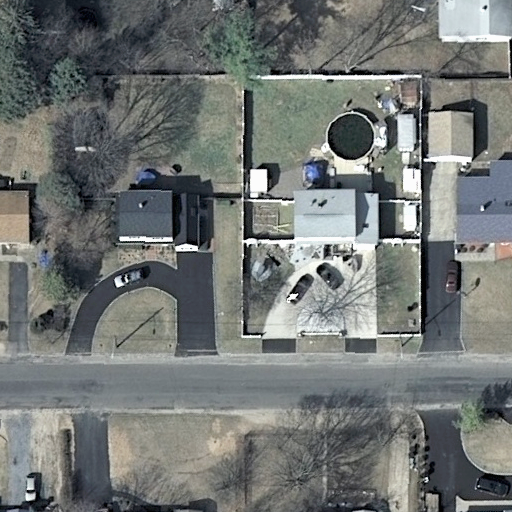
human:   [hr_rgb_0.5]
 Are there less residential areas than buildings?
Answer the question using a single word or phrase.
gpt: yes

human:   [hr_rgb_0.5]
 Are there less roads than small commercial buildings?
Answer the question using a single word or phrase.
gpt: no

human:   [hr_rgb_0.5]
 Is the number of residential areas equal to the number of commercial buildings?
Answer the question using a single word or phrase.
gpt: no

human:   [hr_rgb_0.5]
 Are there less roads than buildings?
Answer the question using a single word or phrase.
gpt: yes

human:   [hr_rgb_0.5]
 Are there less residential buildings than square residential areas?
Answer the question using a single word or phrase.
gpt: no

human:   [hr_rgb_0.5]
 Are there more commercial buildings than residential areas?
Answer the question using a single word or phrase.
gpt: no

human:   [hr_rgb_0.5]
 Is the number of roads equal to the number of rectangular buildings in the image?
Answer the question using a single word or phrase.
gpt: no

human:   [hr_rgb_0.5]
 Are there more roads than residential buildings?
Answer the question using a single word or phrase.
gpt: no

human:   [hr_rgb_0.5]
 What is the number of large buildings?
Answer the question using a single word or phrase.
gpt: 0

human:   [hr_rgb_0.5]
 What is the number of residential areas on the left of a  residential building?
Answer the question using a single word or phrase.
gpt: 1

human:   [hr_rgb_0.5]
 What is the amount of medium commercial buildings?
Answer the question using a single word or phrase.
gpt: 0

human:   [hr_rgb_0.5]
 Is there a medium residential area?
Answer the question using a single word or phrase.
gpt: no

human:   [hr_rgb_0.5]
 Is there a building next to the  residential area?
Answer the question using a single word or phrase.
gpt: yes

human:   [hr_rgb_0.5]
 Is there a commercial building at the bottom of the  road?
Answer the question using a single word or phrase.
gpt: no

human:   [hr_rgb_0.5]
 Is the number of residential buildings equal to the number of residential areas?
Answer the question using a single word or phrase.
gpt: no

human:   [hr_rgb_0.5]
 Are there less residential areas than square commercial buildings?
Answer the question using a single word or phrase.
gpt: no

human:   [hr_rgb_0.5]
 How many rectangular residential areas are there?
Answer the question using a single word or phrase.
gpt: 1

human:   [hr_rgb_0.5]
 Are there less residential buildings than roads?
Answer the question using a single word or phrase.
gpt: no

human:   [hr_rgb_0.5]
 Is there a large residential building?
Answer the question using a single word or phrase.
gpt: no

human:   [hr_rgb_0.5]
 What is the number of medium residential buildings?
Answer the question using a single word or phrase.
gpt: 4

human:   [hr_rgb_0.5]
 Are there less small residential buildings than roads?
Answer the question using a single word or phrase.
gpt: no

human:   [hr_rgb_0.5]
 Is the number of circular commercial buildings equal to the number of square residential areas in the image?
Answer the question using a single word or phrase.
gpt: yes

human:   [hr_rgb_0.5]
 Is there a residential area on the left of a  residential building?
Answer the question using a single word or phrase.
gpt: yes

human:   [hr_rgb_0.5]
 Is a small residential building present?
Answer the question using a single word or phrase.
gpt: yes

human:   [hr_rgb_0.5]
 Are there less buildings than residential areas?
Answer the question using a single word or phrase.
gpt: no

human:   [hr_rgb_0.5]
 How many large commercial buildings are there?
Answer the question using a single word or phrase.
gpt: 0

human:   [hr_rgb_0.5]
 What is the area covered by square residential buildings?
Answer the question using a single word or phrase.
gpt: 0m2

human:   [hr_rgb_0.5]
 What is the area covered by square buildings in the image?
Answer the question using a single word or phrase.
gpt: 0m2

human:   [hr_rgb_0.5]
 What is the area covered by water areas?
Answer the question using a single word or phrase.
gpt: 0m2

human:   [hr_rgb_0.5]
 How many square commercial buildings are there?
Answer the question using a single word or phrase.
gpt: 0

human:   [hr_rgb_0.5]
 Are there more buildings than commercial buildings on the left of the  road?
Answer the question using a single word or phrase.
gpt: yes

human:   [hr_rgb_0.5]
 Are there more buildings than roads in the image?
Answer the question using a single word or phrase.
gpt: yes

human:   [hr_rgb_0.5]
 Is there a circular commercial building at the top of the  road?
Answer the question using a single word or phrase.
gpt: no

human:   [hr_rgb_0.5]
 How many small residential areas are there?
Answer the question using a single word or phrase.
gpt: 0

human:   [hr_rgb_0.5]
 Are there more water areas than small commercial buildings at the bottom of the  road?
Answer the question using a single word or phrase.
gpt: no

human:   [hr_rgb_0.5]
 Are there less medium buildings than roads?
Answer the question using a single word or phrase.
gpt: no